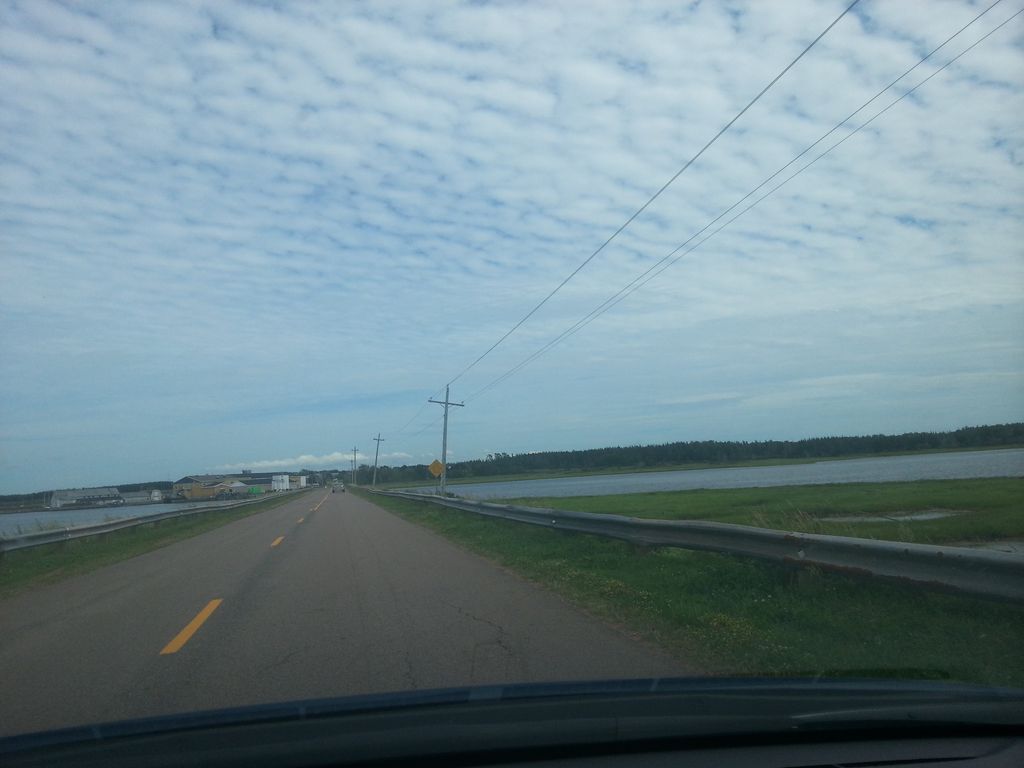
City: charlottetown